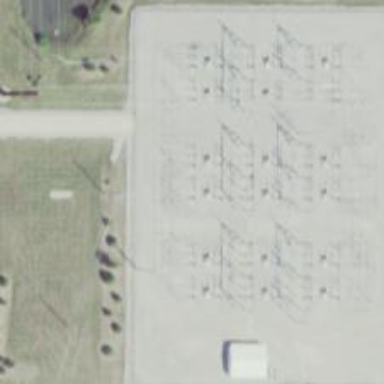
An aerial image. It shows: Switch for power supply.